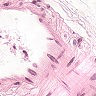
Metastatic tissue present: no